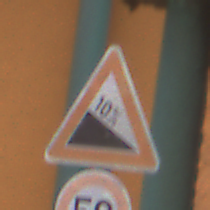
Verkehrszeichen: Gefaelle10
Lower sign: Geschwindigkeit50
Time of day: Midday
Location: Outdoor (Urban)
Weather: Overcast
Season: NotSpecified
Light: Natural